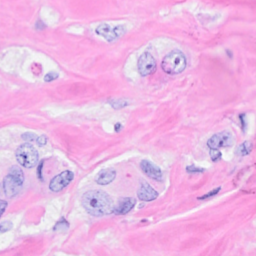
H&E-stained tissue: Breast